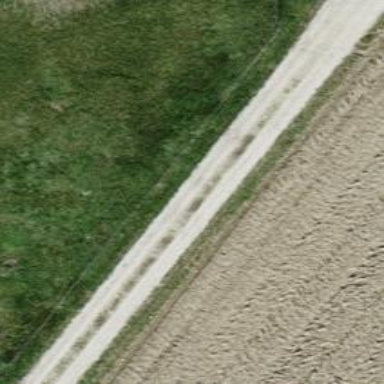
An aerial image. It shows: Track with fine gravel surface. The track has grade2 tracktype.